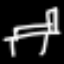
Label: bed